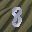
Label: 8